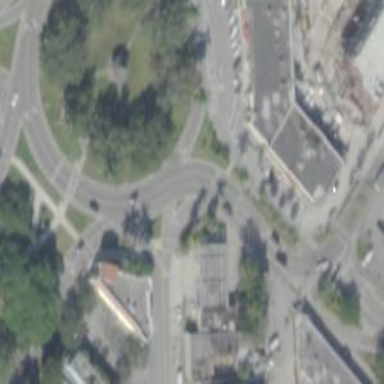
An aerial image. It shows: Secondary road with asphalt surface leading to roundabout junction.